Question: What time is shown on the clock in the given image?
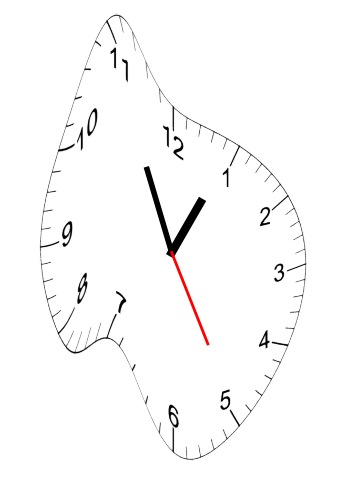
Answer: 12:55:25